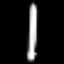
Label: pencil